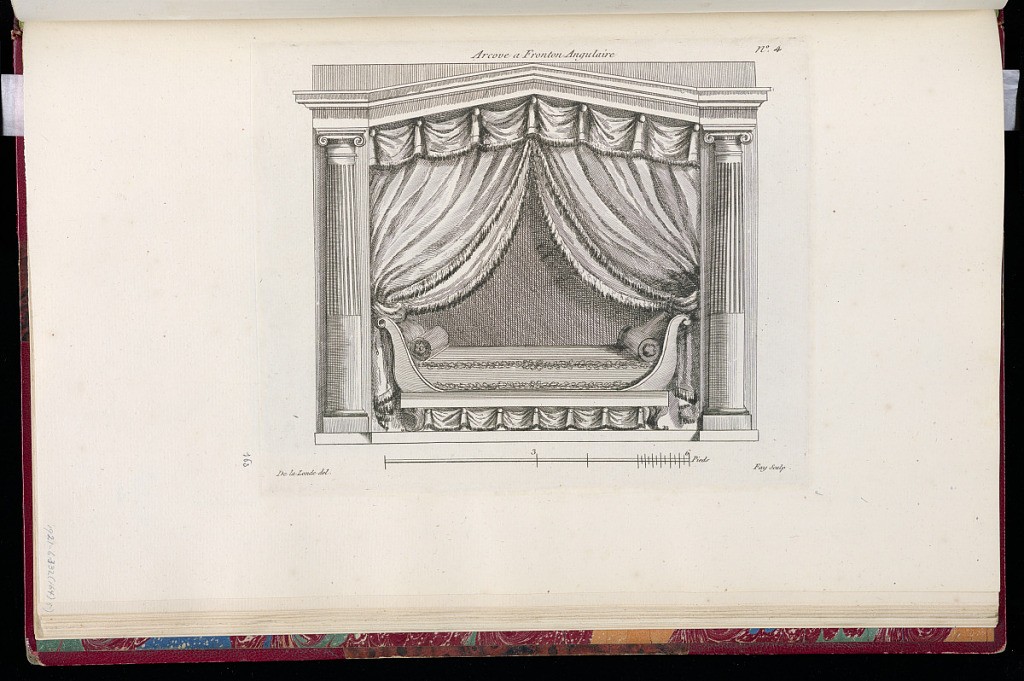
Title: Alcove à Fronton Angulaire
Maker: Richard de Lalonde, French, active 1780–96
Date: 1780-1789
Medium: Etching on off-white laid paper
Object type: Print
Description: Design for an alcove with a daybed within it. The alcove has an angular pediment and is surrounded by fluted columns with Ionic capitals. The plate is signed and numbered.